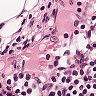
Metastatic tissue present: no